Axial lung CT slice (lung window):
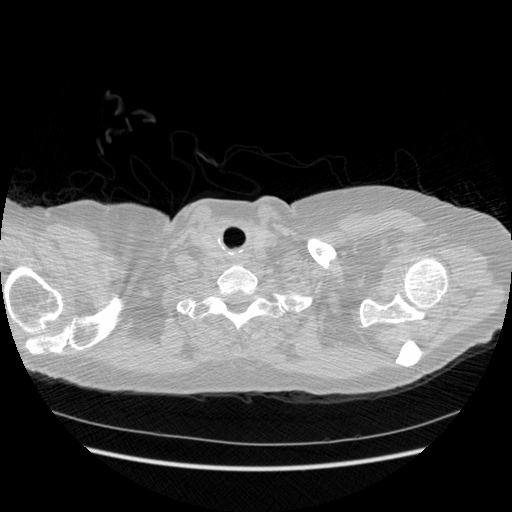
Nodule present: no